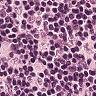
Metastatic tissue present: no